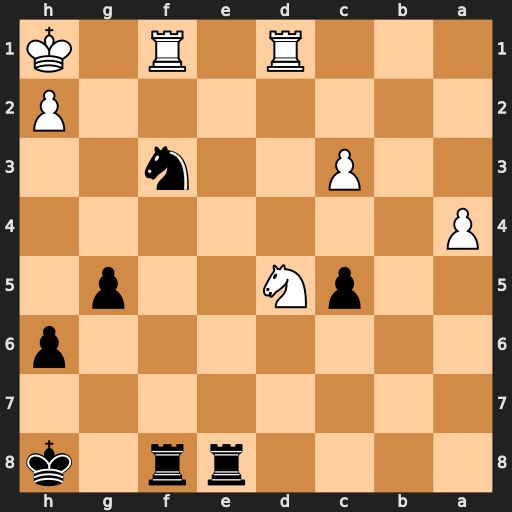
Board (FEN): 4rr1k/8/7p/2pN2p1/P7/2P2n2/7P/3R1R1K
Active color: b
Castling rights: -
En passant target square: -
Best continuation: Re2 Rxf3 Rxf3